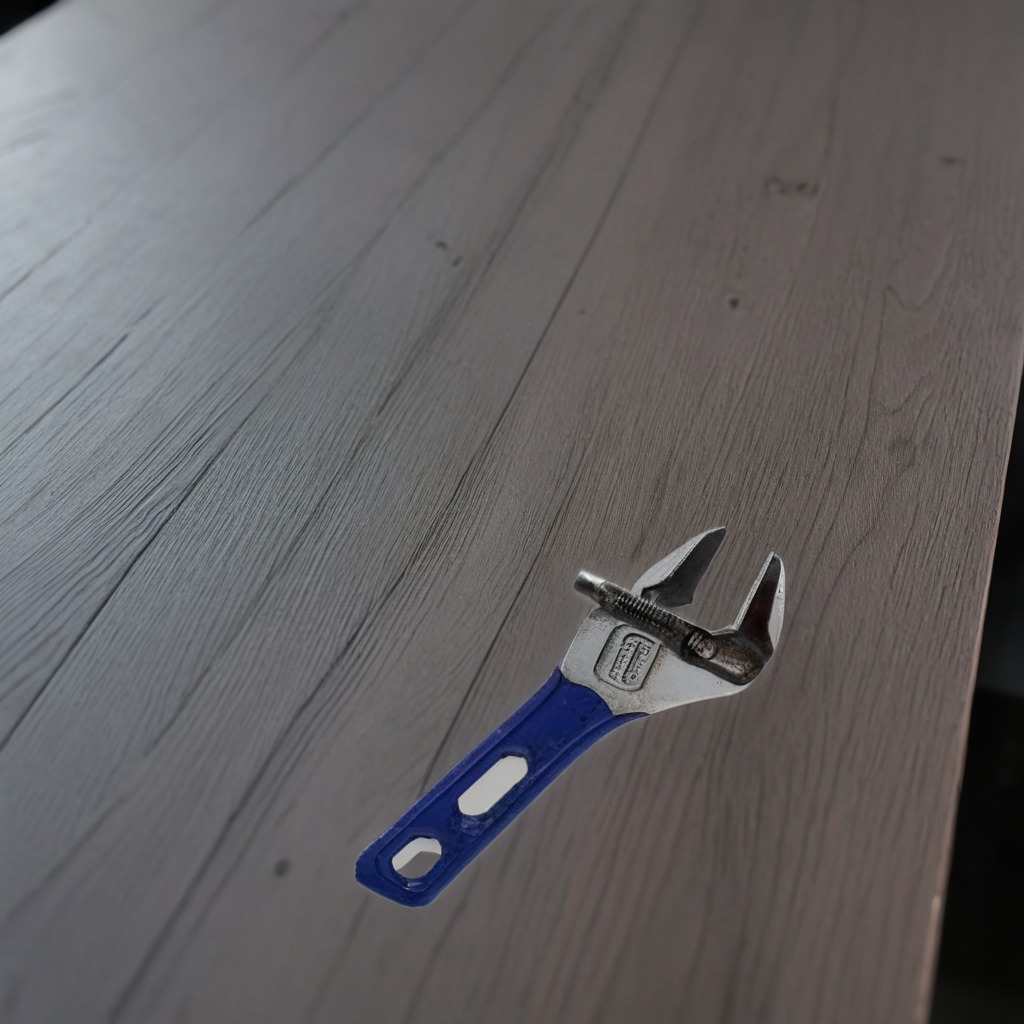
An wrench is lying on a table.